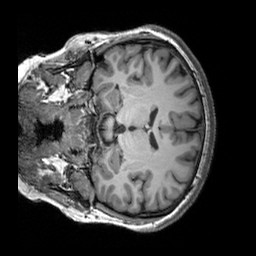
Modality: T1w
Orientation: coronal
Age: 33
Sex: female
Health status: healthy
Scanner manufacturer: siemens
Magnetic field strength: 3 T
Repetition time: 2.3 s
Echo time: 0.00303 s